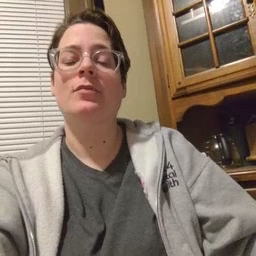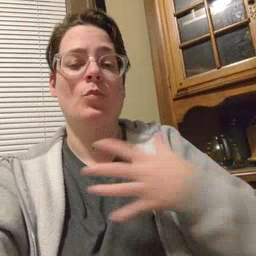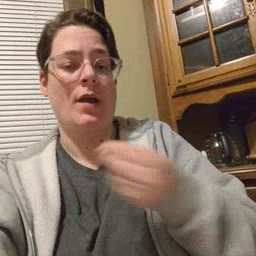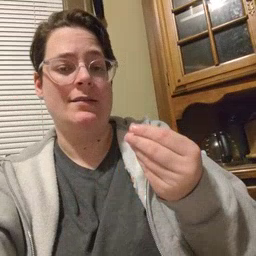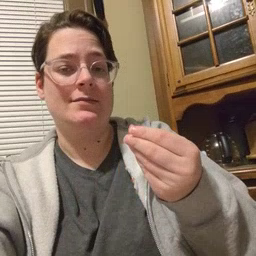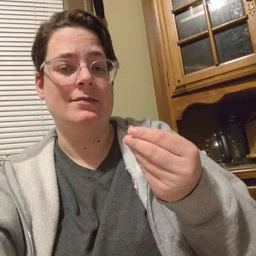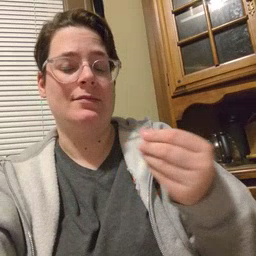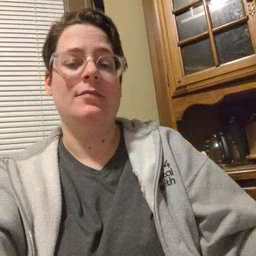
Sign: white